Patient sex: M
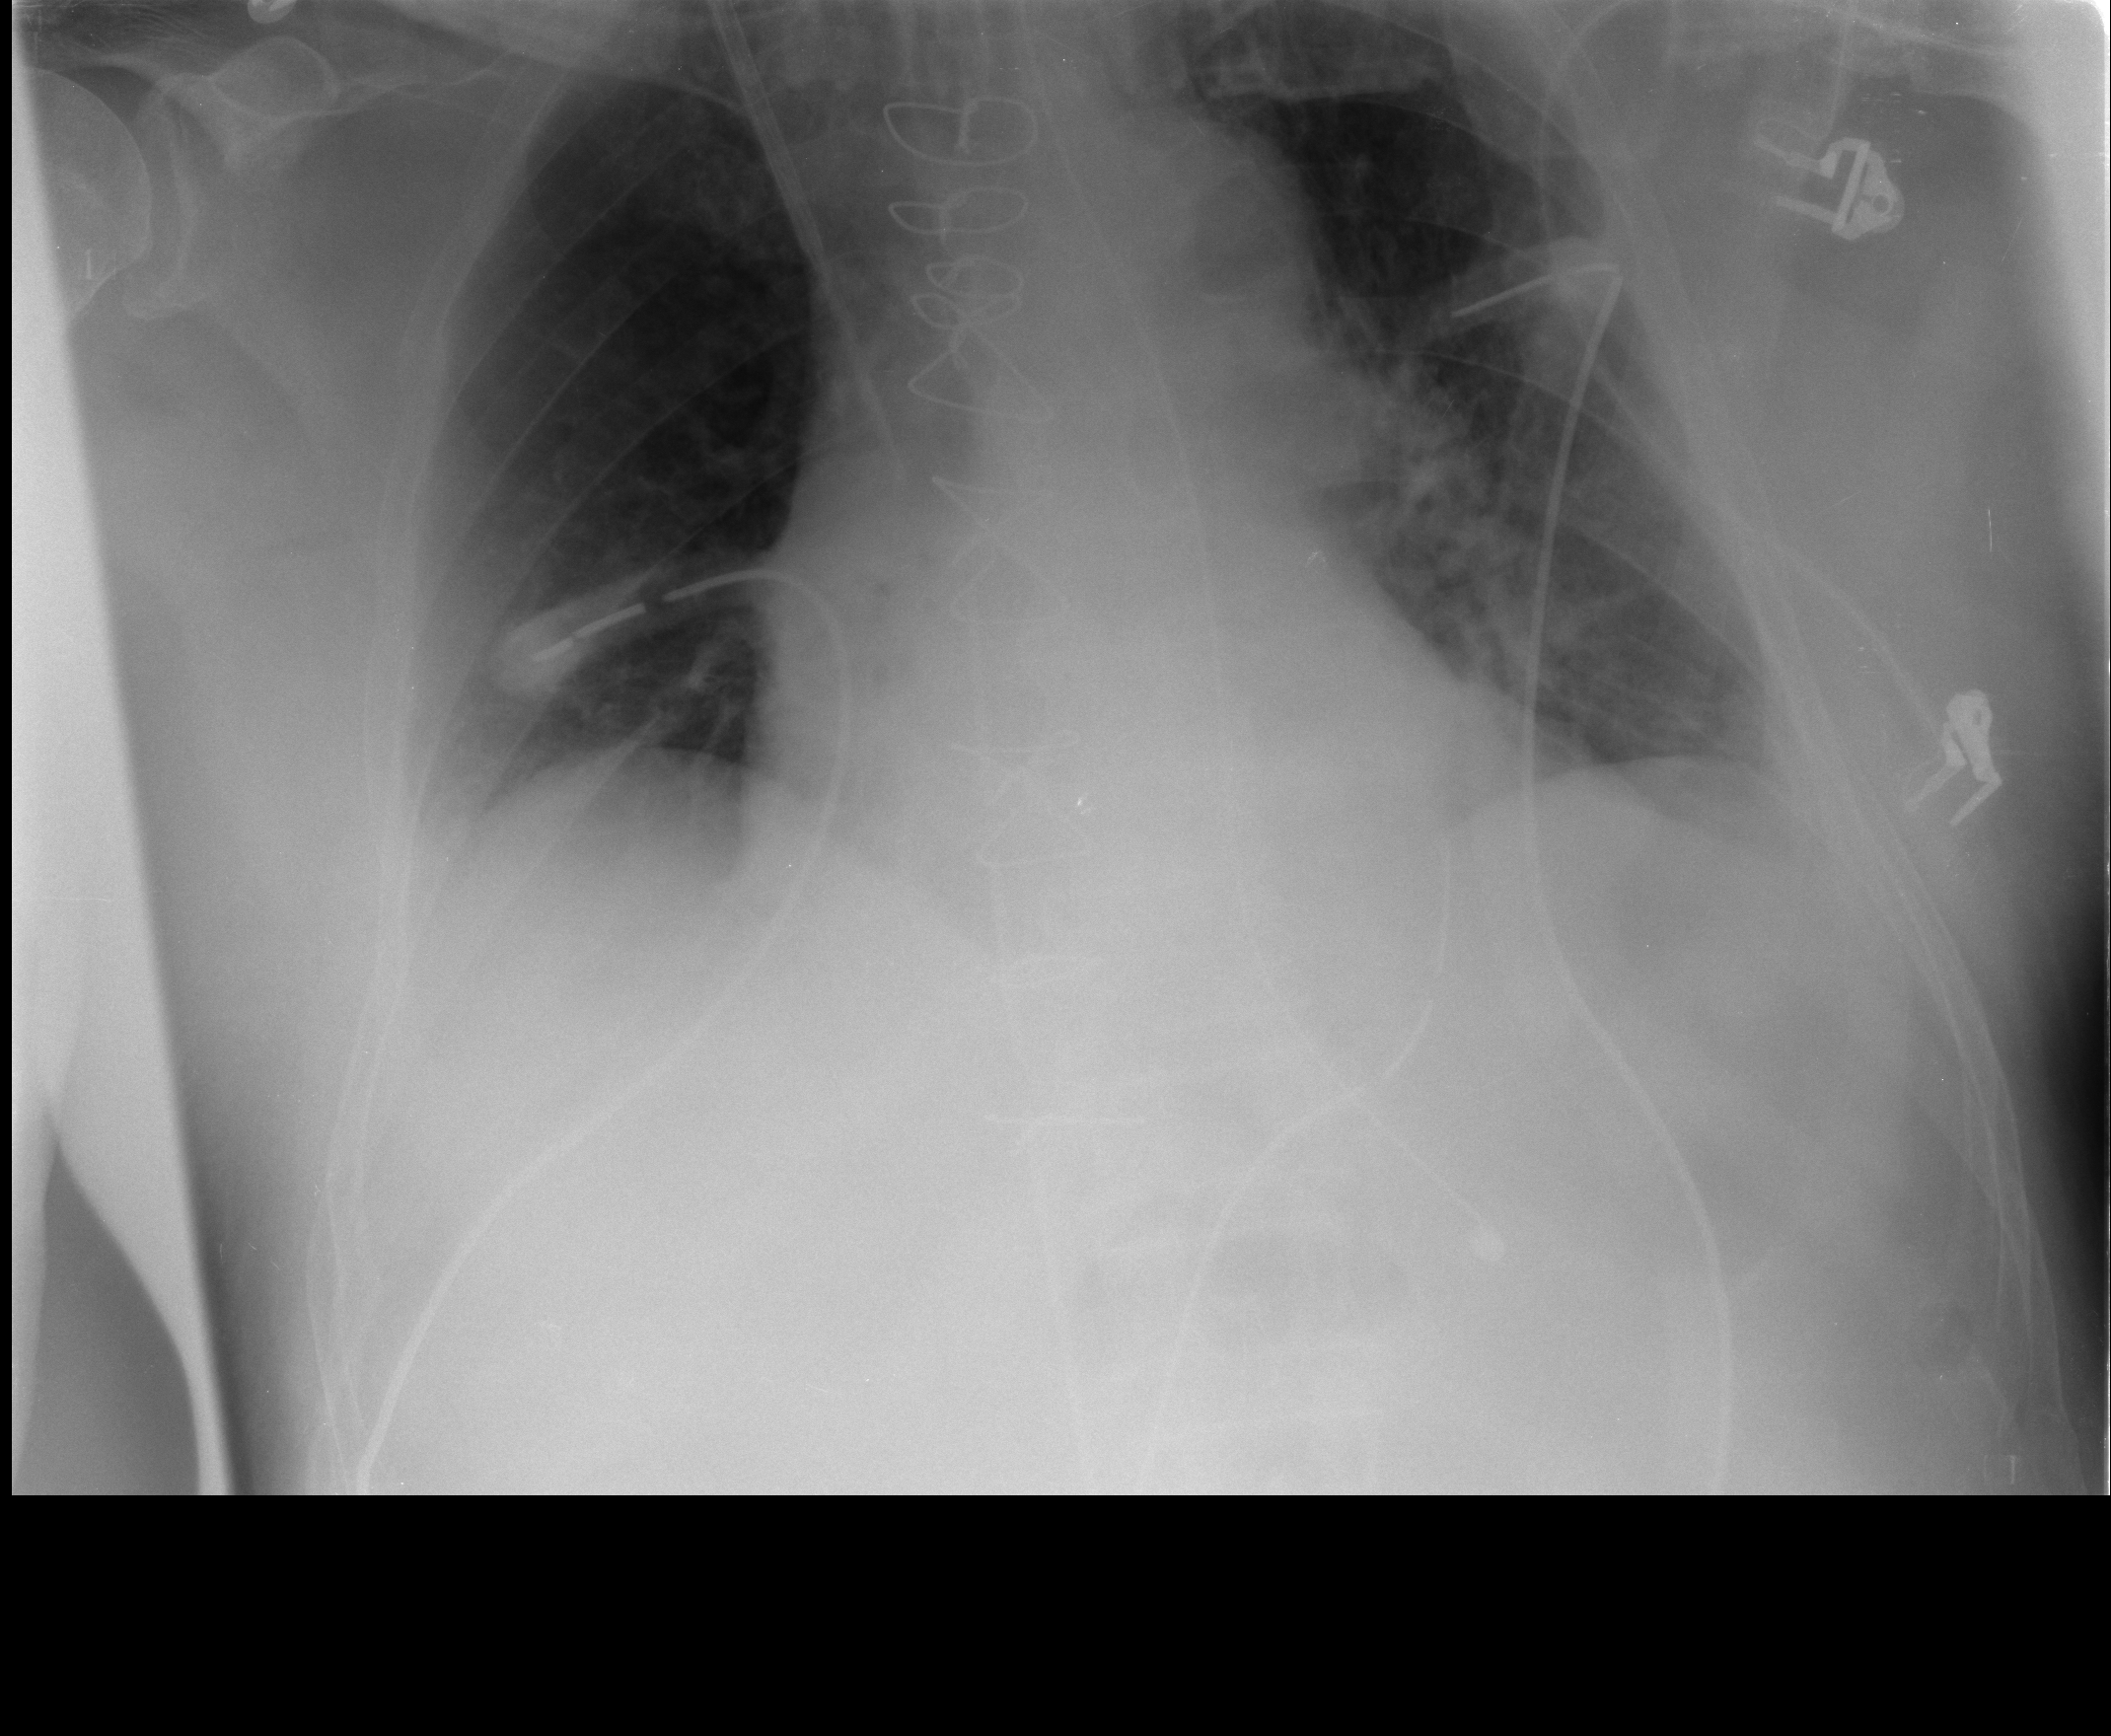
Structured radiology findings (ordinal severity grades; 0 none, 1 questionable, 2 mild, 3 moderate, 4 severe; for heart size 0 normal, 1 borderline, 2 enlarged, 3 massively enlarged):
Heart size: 2
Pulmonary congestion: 2
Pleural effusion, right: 2
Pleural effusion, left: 2
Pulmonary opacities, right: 2
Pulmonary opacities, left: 2
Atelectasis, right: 2
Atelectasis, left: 2